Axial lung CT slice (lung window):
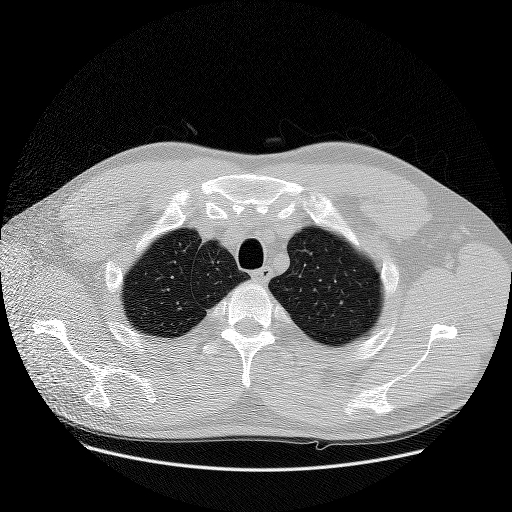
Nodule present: no